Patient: sex F, age 69
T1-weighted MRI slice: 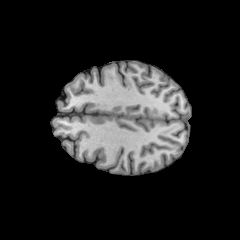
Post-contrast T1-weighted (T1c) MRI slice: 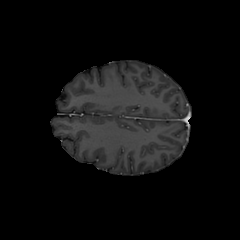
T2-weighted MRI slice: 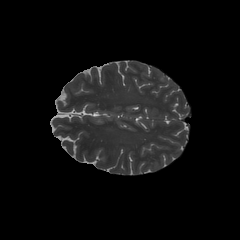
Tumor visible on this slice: no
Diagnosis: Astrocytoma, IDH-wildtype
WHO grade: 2